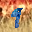
Label: 9